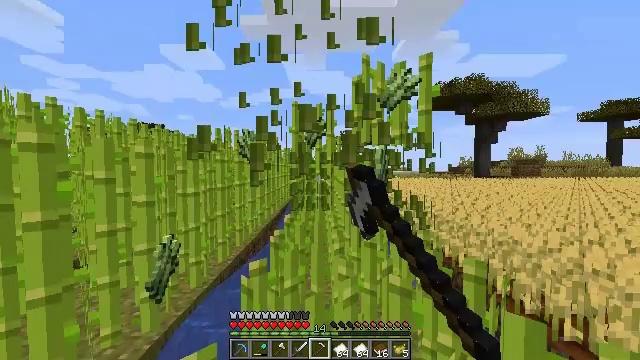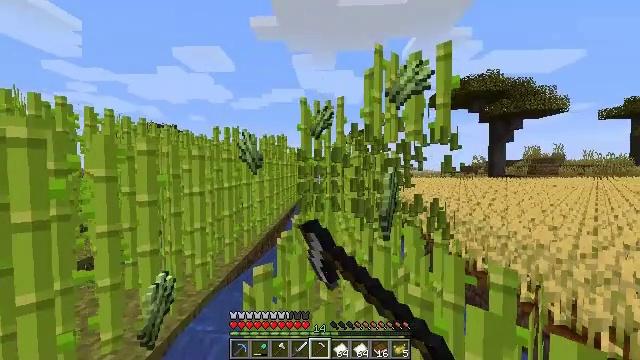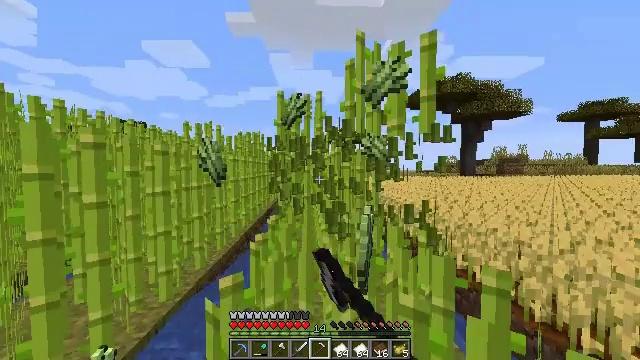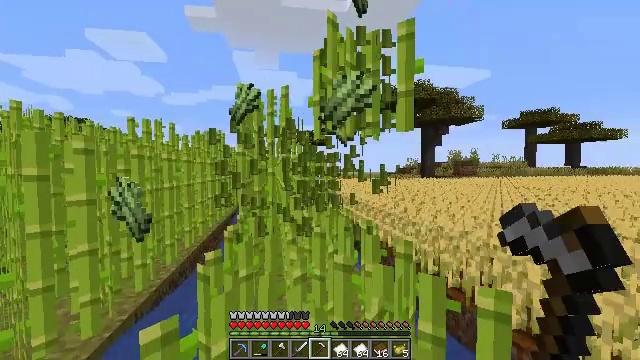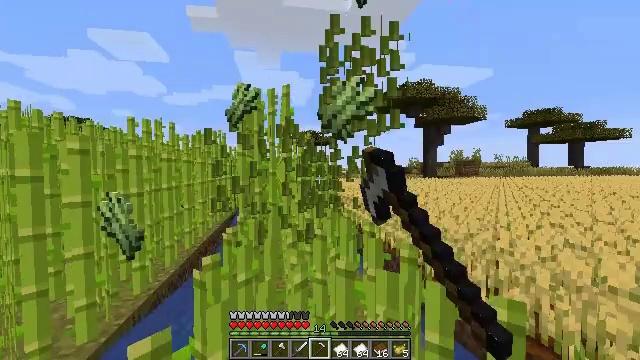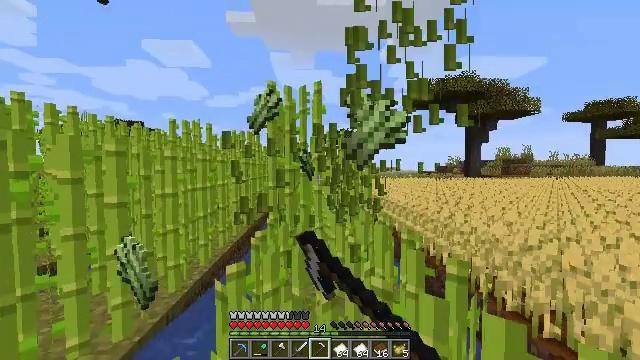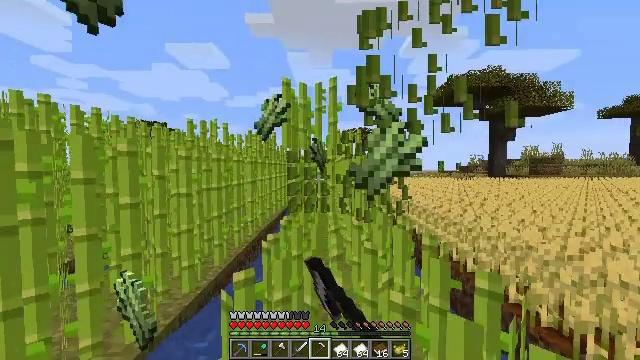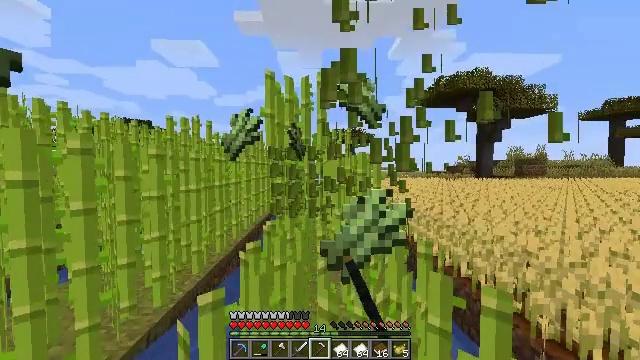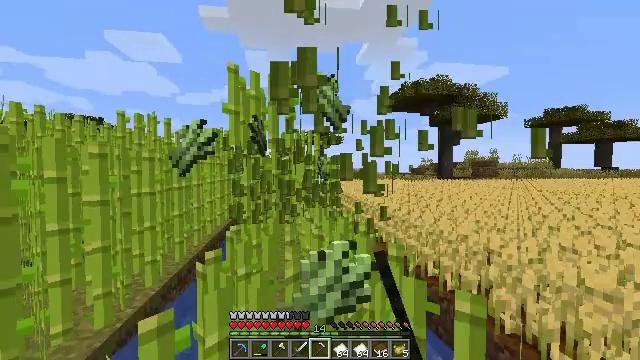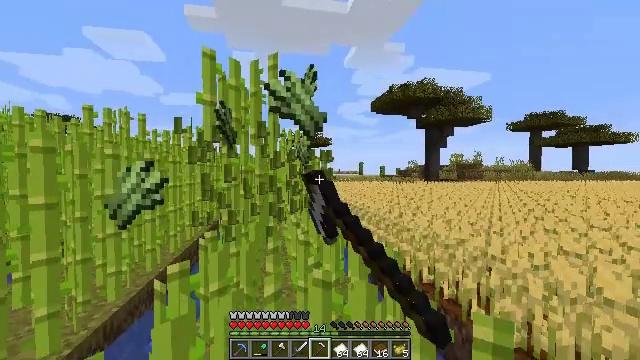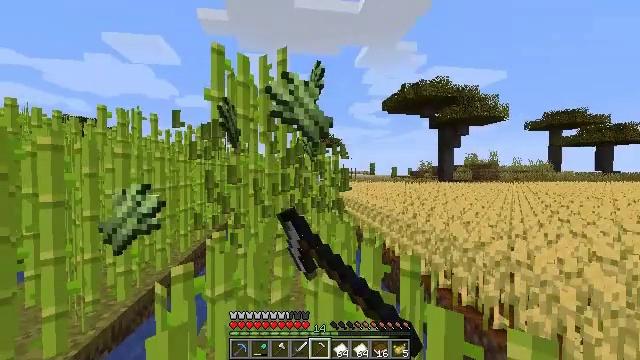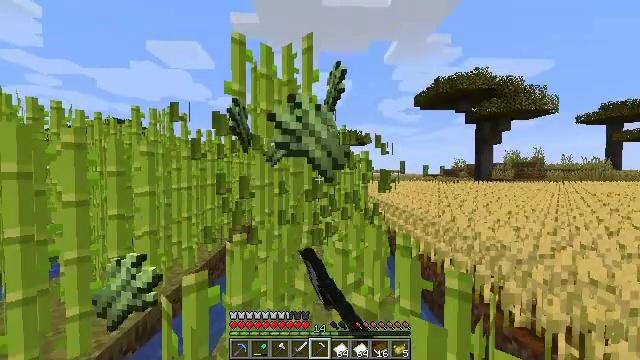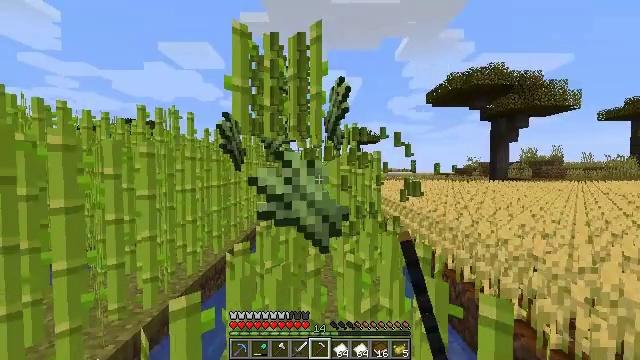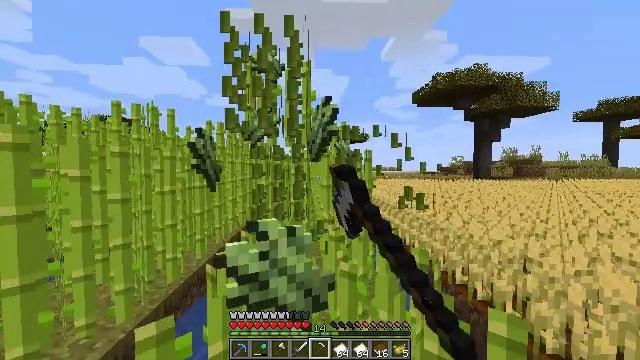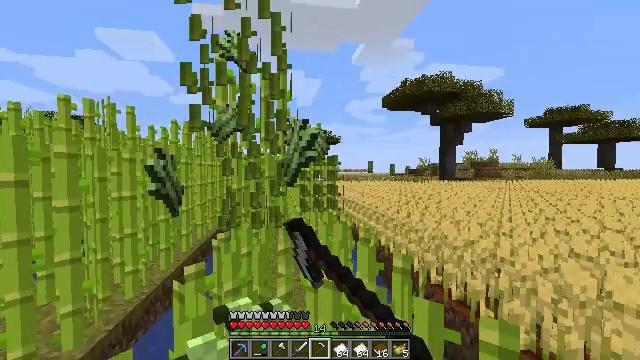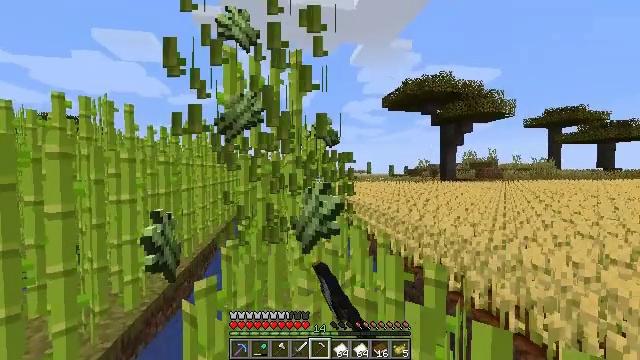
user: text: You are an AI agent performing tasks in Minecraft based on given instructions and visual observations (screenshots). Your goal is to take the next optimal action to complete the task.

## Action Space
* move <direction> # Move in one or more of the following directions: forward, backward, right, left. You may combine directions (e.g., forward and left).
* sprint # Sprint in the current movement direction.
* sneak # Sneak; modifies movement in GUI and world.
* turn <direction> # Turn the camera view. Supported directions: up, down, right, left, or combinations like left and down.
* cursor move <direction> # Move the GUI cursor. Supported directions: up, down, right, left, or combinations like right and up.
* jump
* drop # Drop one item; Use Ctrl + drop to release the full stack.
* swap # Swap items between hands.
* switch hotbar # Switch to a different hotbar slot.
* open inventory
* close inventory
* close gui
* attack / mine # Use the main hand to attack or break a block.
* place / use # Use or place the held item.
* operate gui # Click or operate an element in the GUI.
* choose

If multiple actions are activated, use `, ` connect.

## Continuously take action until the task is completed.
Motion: motion action
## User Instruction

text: Collect sugar cane near water sources.
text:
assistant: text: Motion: move forward, turn left, attack / mine
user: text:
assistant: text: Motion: move forward, turn right, attack / mine
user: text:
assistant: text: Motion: move forward, turn right, attack / mine
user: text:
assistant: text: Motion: move forward, attack / mine
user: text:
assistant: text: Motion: move forward, turn left, attack / mine
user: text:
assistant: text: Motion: move forward, turn left, attack / mine
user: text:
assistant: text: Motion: move forward, turn right, attack / mine
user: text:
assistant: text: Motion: move forward, turn right, attack / mine
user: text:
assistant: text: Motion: move forward, turn right, attack / mine
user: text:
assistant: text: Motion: move forward, turn left, attack / mine
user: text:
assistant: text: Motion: move forward, turn left, attack / mine
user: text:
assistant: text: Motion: move forward, turn left, attack / mine
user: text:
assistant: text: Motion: move forward and move left, turn right, attack / mine
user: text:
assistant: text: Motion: move forward and move left, turn right, attack / mine
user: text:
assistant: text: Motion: move forward and move left, attack / mine
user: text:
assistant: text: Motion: move forward, turn left, attack / mine
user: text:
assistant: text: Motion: move forward, turn left, attack / mine
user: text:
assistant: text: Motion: move forward, attack / mine
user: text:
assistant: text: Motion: move forward, turn right, attack / mine
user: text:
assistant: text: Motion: move forward, turn right, attack / mine
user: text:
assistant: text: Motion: move forward, turn left, attack / mine
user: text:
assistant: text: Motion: move forward, turn left, attack / mine
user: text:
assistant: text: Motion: move forward, attack / mine
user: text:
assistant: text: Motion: move forward, turn right, attack / mine
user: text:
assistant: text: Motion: move forward, turn right, attack / mine
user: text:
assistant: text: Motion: move forward, attack / mine
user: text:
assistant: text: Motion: move forward, turn left, attack / mine
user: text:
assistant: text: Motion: move forward, turn left, attack / mine
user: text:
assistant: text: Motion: move forward, attack / mine
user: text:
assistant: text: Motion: move forward, turn right, attack / mine